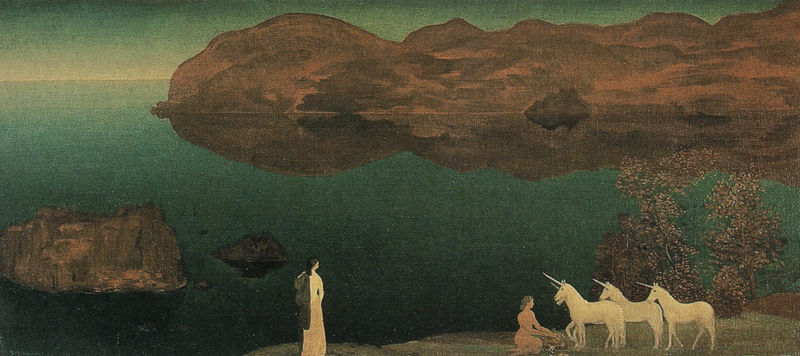
Titel: Unicorns
Künstler: Arthur B. Davies
Standort: New York (New York)
Institution: The Metropolitan Museum of Art
Schlagwörter: akt, baum, berg, blau, felsen, gemälde, himmel, laub, meer, nackt, schatten, umhang, wasser, weiß, wolken, aquarell, baden, bäume, frauen, gelb, grün, landschaft, see, sitzen, ufer, abend, blumen, braun, frau, licht, nacht, orange, schwarz, türkis, rot, tiere, tuch, beige, malerei, meschen, symbolismus, mensch, stehen, stein, steine, bild, blicken, spiegel, öl, horizont, hügel, spiegelung, busch, büsche, gebüsch, insel, land, gewand, drei, rosa, pferde, statue, hufe, küste, ruhig, zwei, berge, fels, gebirge, klippen, herde, jugendstil, zwei frauen, widerschein, bucht, bad, vier, nakt, traum, jungfrau, mythologie, schimmel, mystisch, mythos, sage, märchen, opfer, hörner, gabe, mystik, fantasie, einhorn, inseln, festland, fals, sagen, kniet, phantastisch, einhörner, einhorne, einhörnder, my<stik, einhor